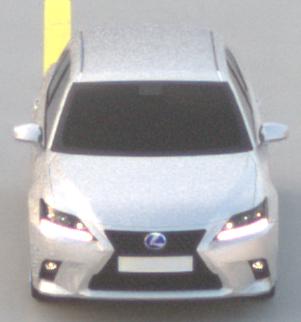
Make: Lexus
Model: CT 200h
Detailed model: CT (A10)
Model produced from: 2014/03
Model produced until: 2017/10
Doors: 5
Color: white
Road condition: dry road
Daytime: sunrise or sunset
Contrast: low contrast